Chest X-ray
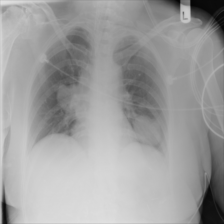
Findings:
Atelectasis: negative
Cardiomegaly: negative
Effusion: negative
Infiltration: negative
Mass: negative
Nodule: positive
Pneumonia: negative
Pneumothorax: negative
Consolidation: negative
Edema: negative
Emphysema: negative
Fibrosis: negative
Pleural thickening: negative
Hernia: negative